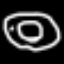
Label: donut